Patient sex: M
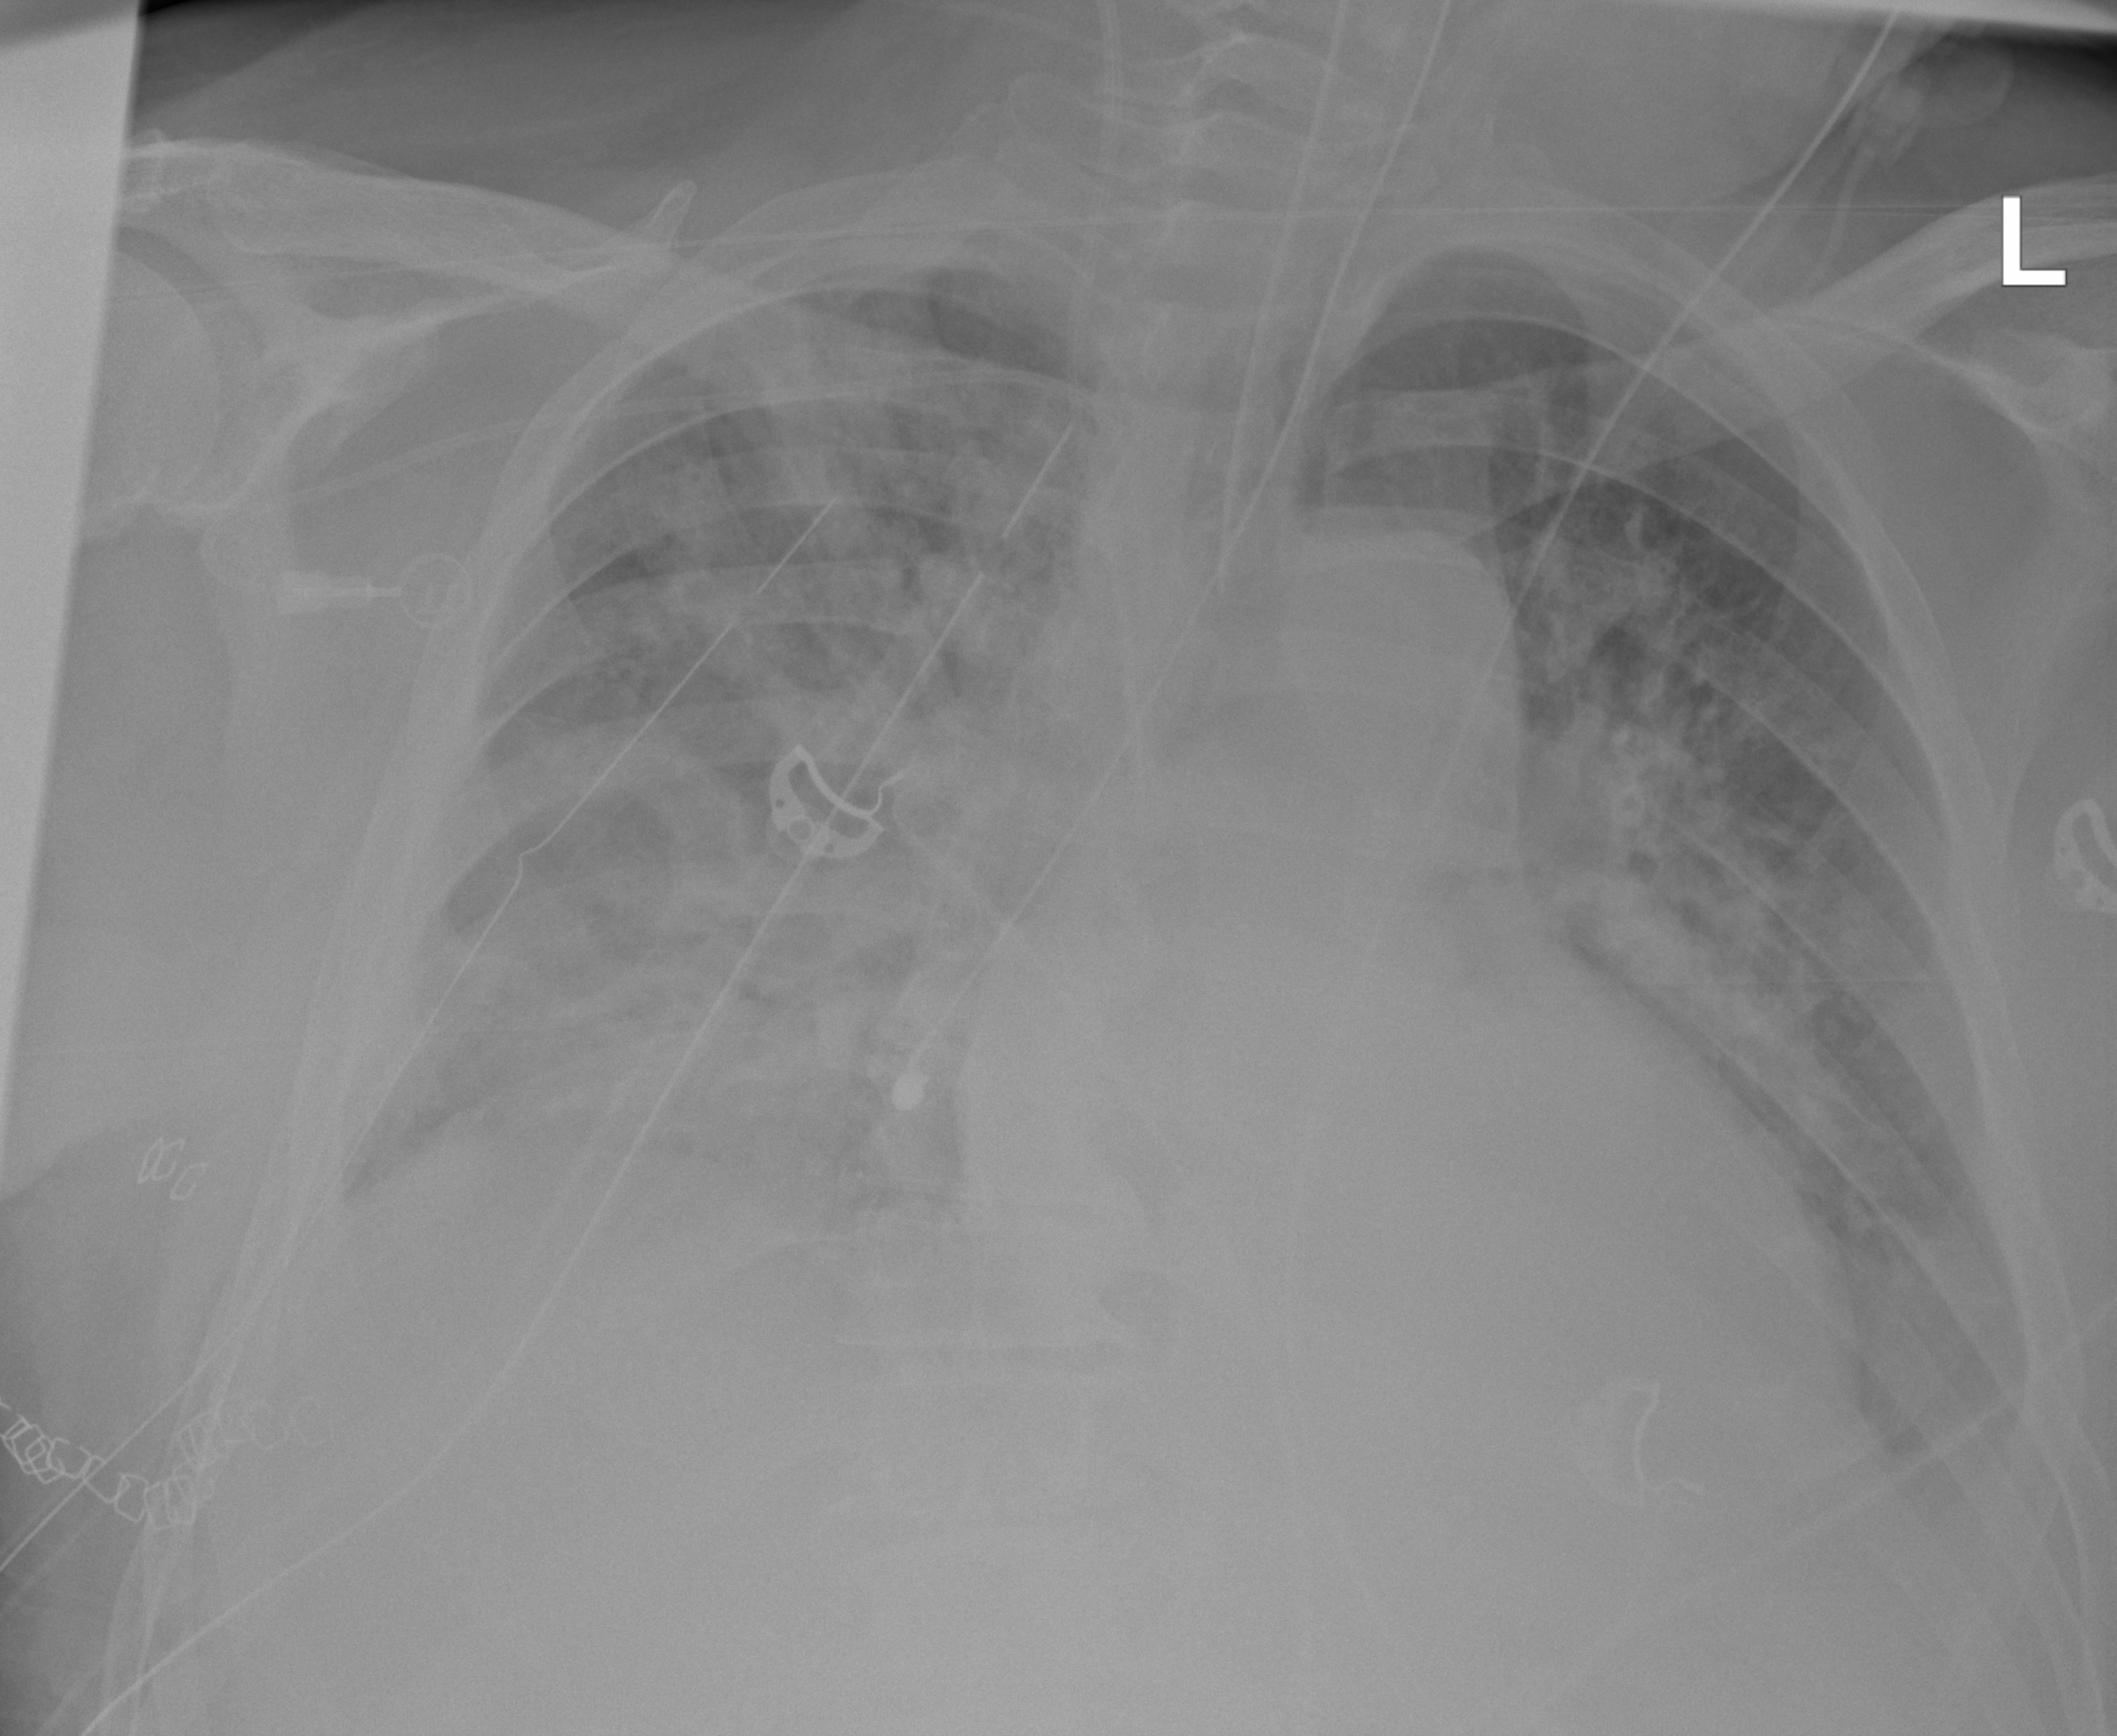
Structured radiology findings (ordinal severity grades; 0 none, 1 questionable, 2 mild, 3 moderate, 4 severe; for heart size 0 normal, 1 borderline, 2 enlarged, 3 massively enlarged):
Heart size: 2
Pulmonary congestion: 2
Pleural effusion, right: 2
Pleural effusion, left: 2
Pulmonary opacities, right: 3
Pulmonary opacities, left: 3
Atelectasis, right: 3
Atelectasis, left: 3